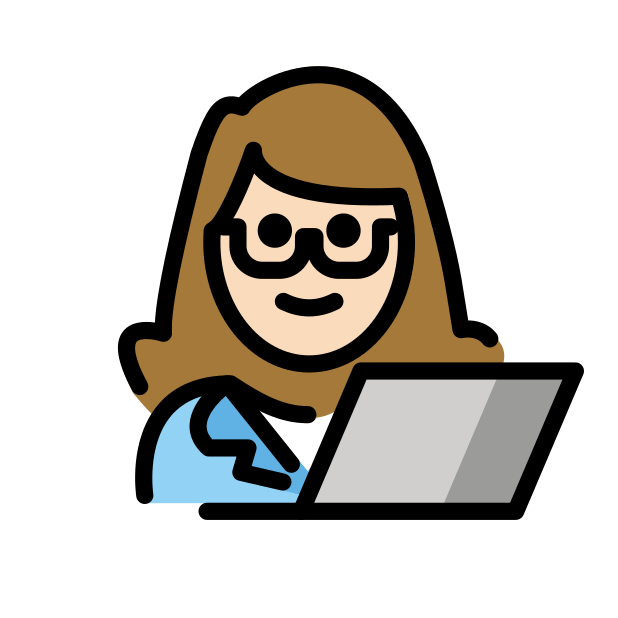
woman technologist: light skin tone